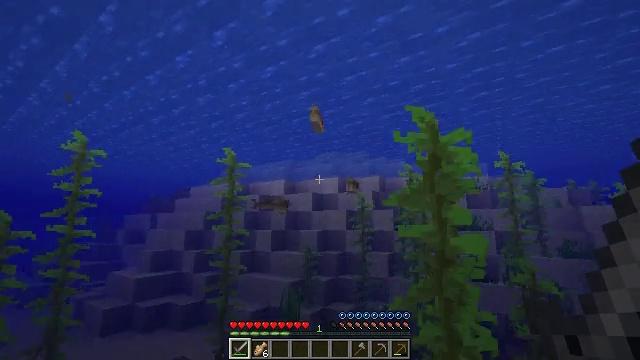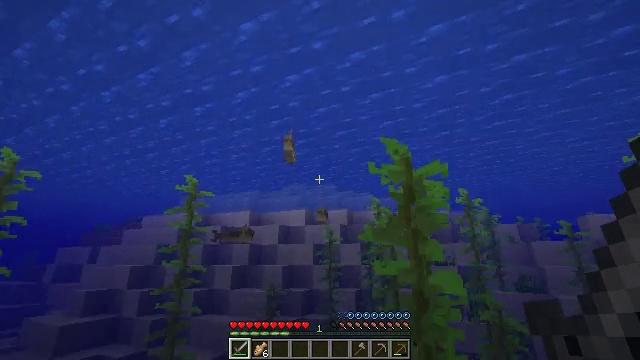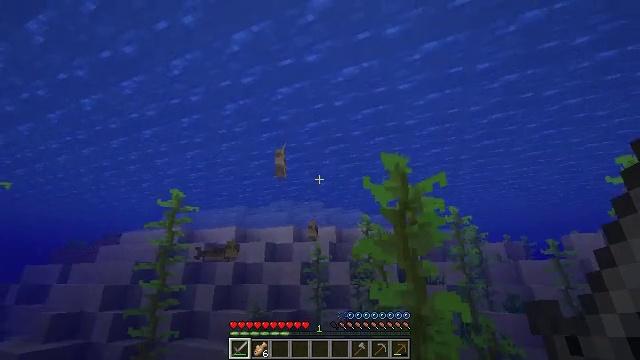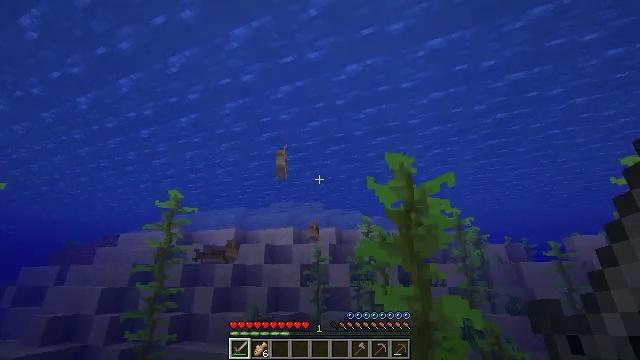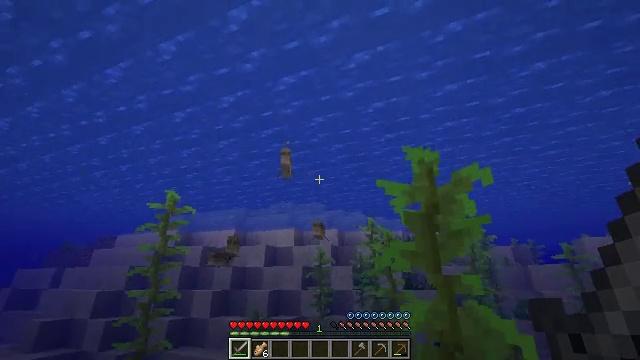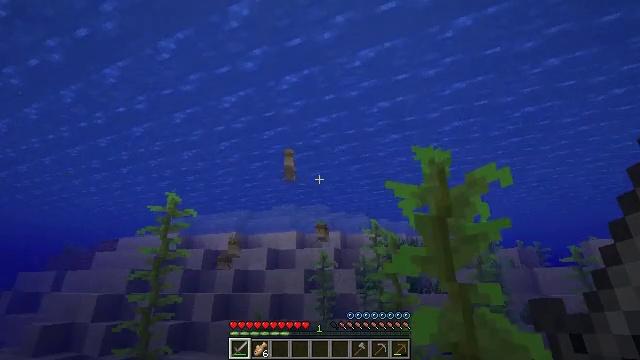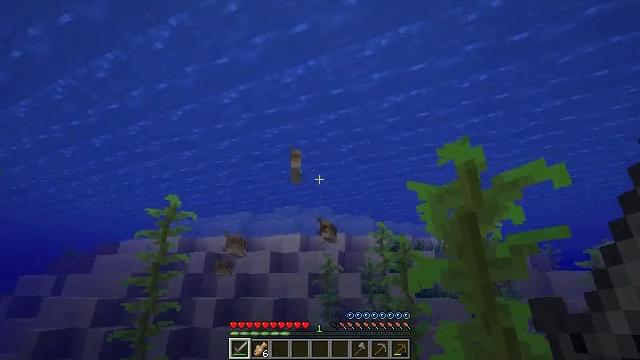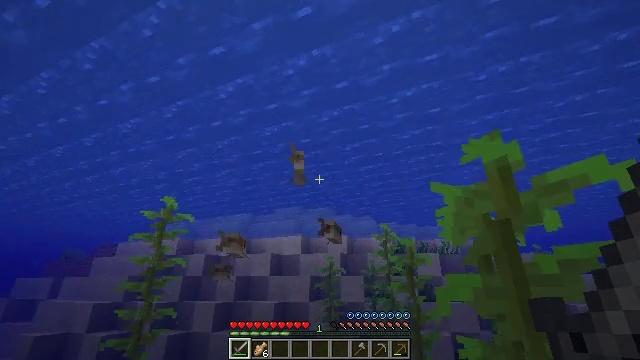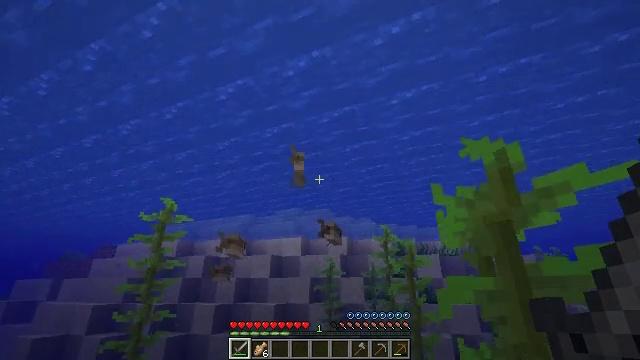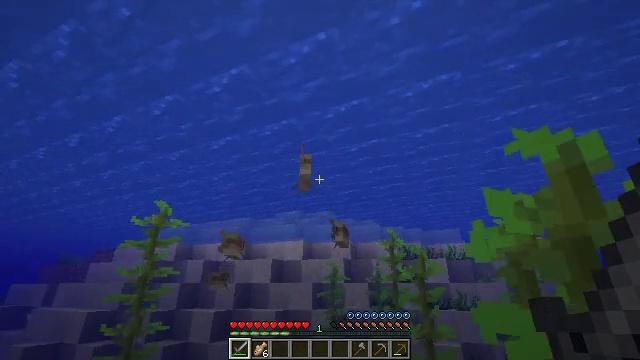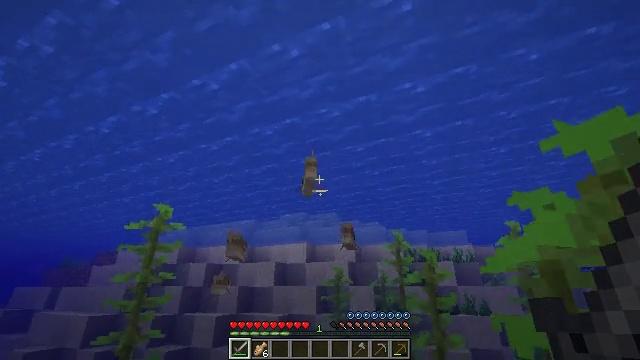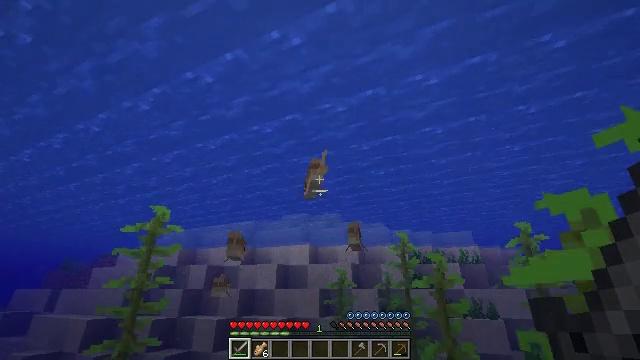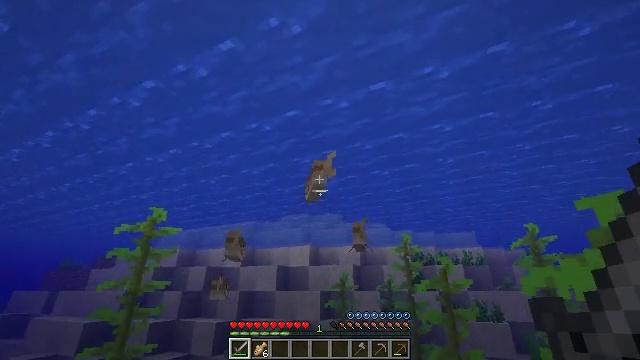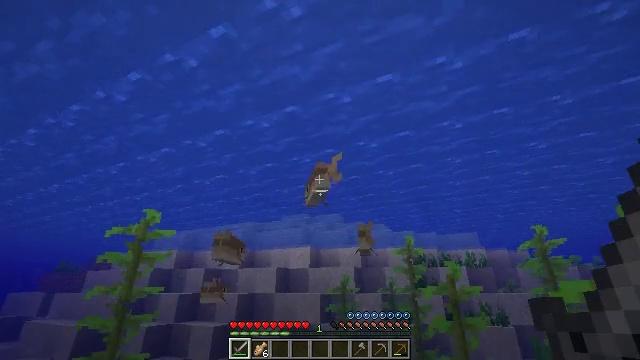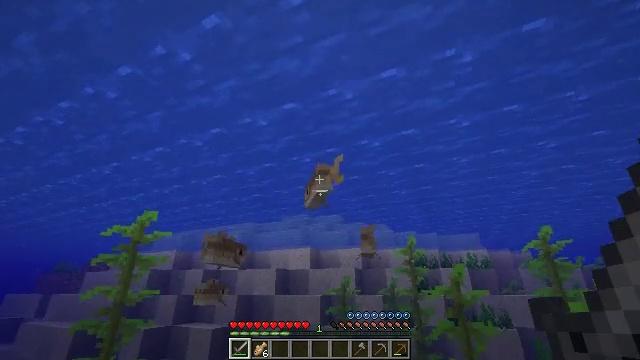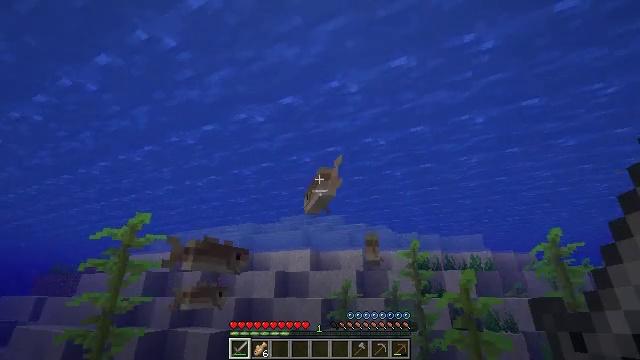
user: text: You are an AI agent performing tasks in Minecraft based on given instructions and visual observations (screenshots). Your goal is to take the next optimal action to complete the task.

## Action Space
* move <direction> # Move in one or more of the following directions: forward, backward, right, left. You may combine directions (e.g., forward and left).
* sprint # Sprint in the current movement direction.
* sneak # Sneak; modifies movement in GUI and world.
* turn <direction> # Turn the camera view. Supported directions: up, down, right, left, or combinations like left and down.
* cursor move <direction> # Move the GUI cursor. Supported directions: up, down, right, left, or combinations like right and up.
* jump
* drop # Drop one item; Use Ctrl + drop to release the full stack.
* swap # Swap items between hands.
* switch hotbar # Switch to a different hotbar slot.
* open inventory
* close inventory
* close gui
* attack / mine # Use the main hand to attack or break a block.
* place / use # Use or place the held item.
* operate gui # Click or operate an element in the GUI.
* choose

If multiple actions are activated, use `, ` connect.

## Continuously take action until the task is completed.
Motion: motion action
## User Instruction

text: Kill the cod.
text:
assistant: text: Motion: move forward, turn right and up
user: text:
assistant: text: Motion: move forward, turn right and up
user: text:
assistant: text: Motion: move forward
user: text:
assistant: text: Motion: move forward
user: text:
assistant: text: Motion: move forward
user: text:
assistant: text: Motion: move forward
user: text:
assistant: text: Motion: move forward
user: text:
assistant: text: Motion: move forward
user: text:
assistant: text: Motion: move forward
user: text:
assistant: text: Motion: move forward
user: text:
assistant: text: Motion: move forward
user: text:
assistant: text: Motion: move forward
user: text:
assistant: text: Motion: move forward
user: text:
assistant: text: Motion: move forward
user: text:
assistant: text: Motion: move forward
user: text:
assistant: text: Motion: move forward, turn down
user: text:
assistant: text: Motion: move forward, turn right and down
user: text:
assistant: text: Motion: move forward, turn right and down, attack / mine
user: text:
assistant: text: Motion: move forward, attack / mine
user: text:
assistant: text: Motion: move forward, turn down, attack / mine
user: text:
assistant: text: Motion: move forward, turn down
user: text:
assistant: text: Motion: move forward, turn down
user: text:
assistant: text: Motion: move forward
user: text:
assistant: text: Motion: move forward, turn left
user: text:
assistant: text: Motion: move forward, turn left
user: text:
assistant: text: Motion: move forward, turn left
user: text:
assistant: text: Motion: turn left
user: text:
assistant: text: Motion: turn left and up
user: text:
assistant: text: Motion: turn left
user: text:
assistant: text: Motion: turn left